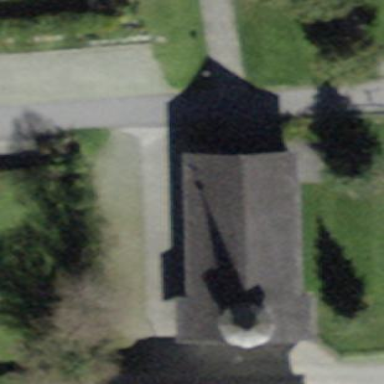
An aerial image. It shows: Chapel that serves as place of worship.